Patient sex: M
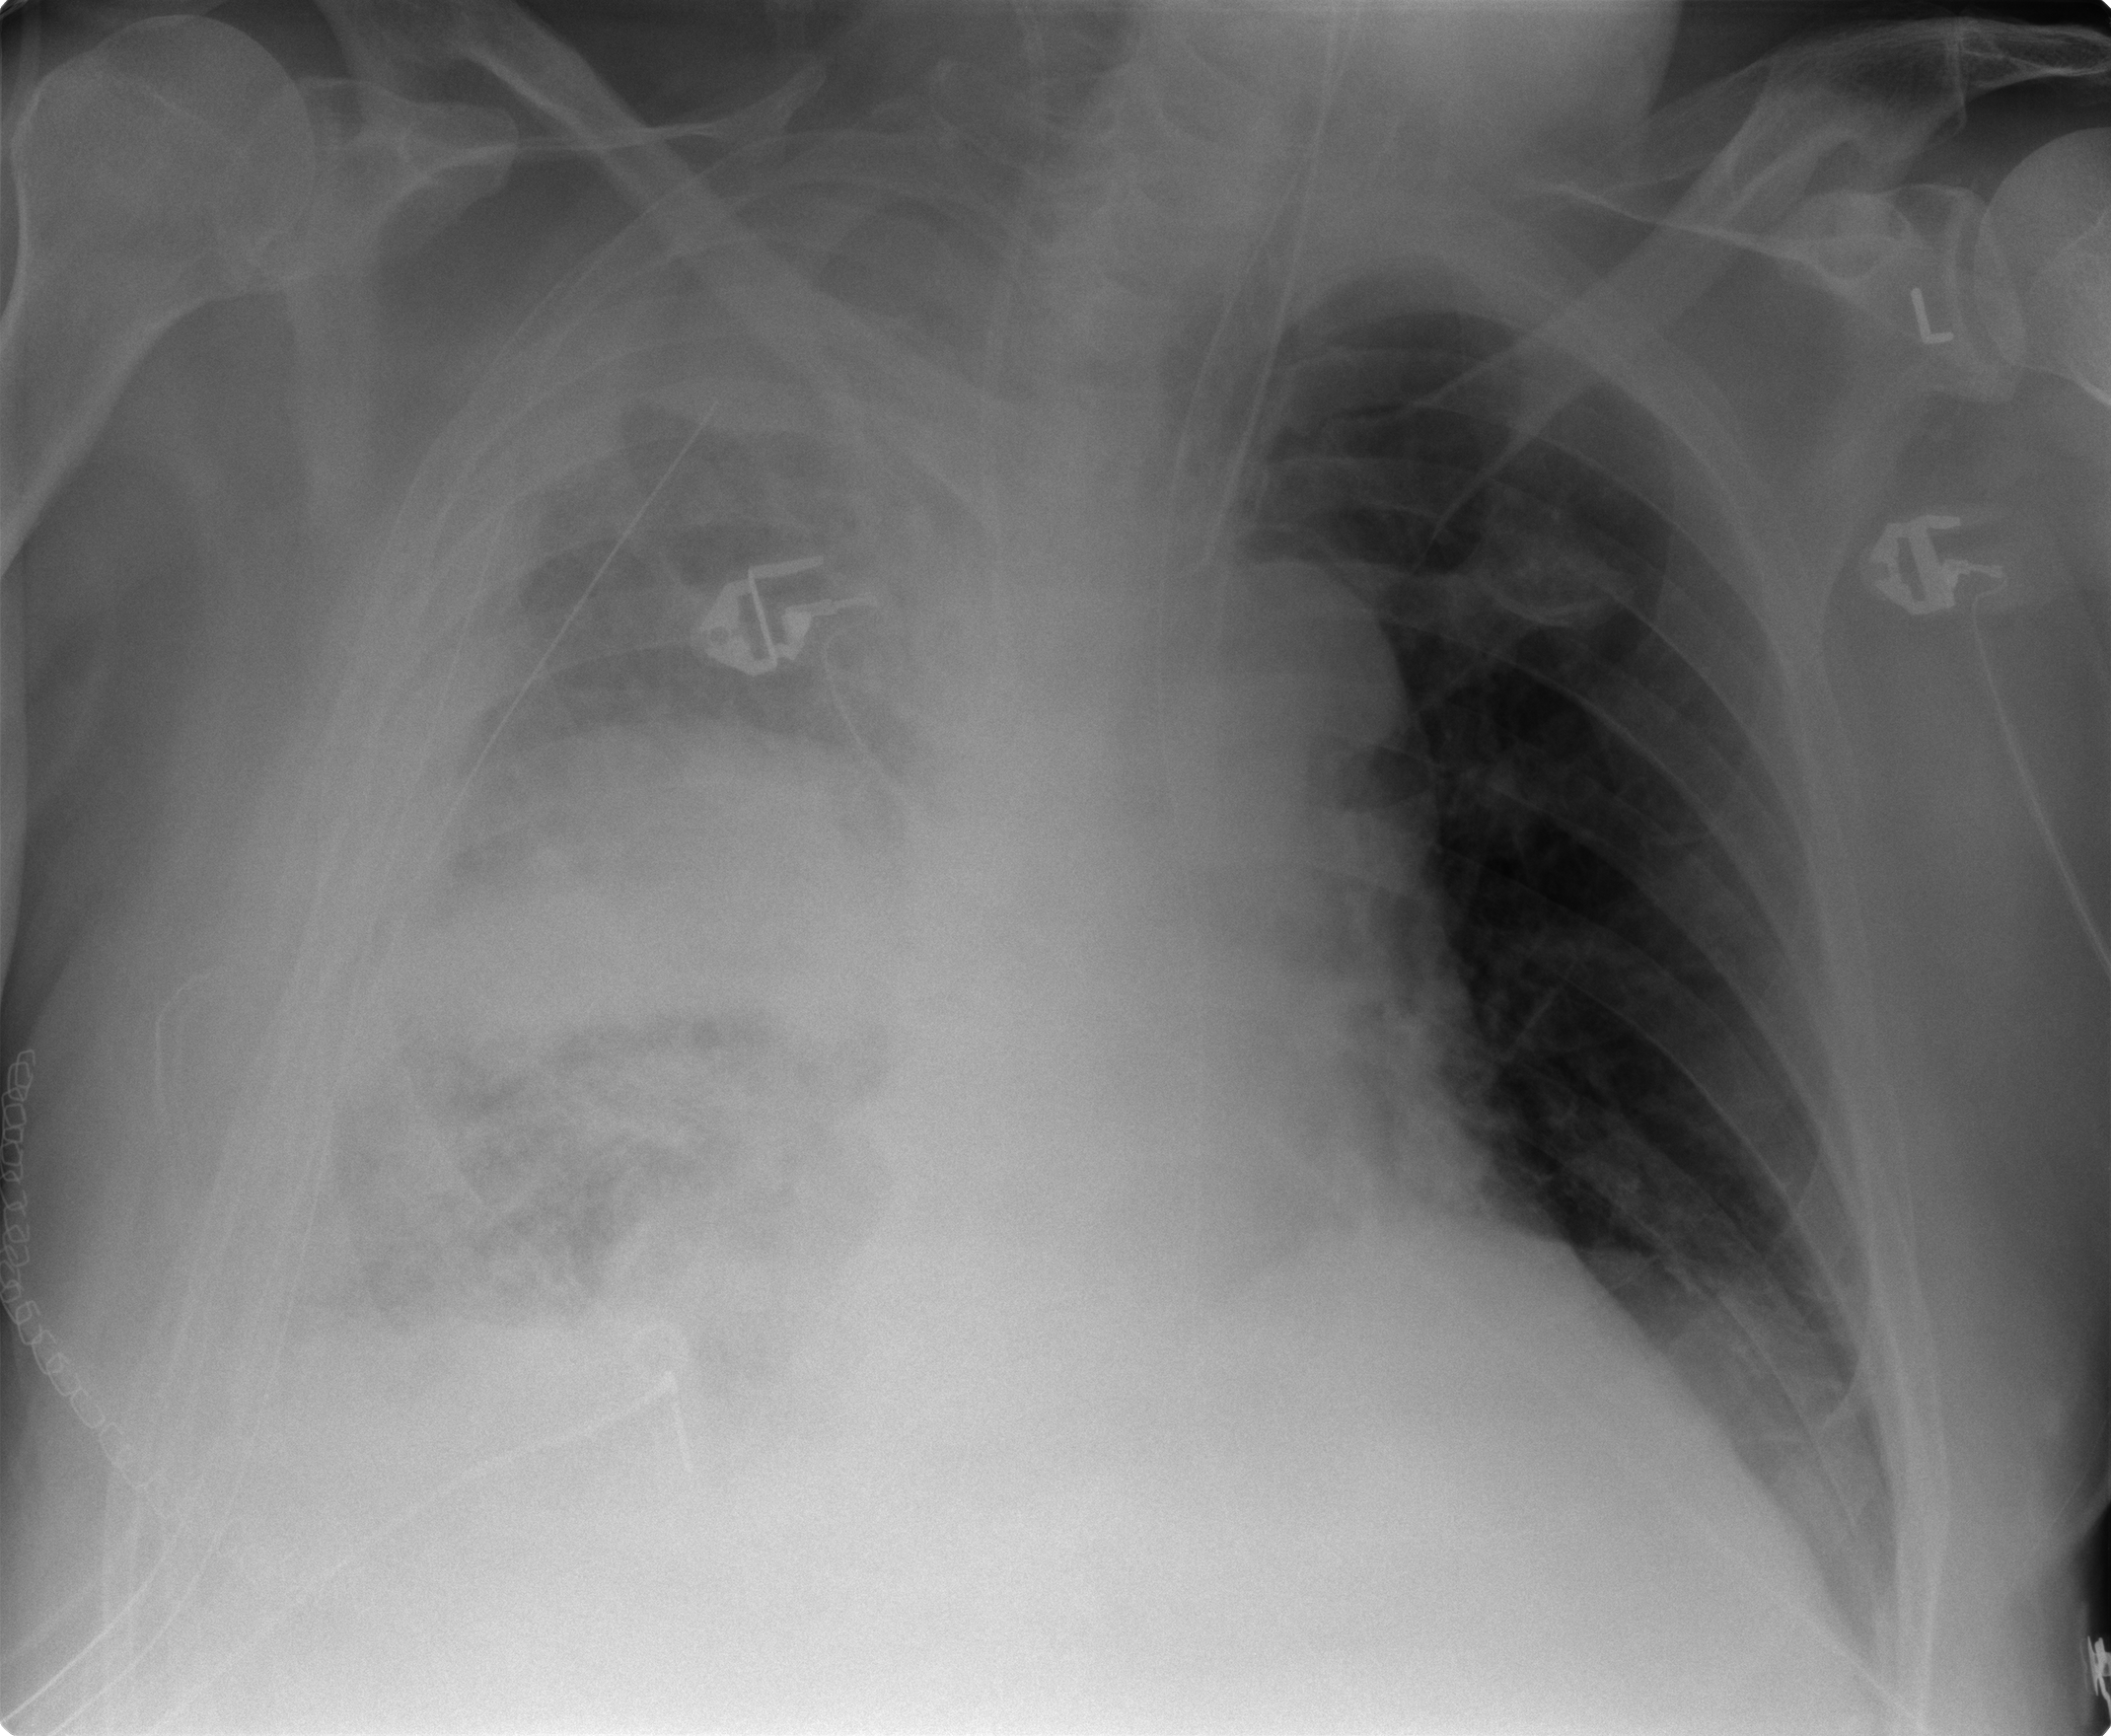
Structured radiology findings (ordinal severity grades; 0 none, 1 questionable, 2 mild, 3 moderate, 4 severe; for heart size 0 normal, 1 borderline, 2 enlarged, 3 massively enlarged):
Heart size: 2
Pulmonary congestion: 0
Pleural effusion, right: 4
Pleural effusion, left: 0
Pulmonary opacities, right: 3
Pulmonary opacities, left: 0
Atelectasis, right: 3
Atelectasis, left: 2